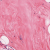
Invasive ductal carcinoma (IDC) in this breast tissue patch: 0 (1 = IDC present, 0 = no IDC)